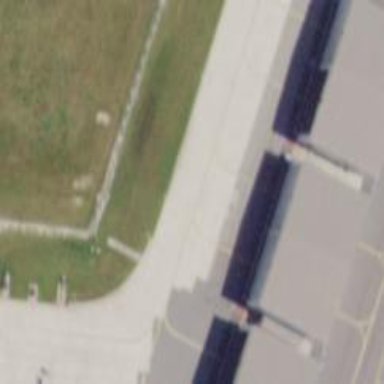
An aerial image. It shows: Image of taxiway at airport.